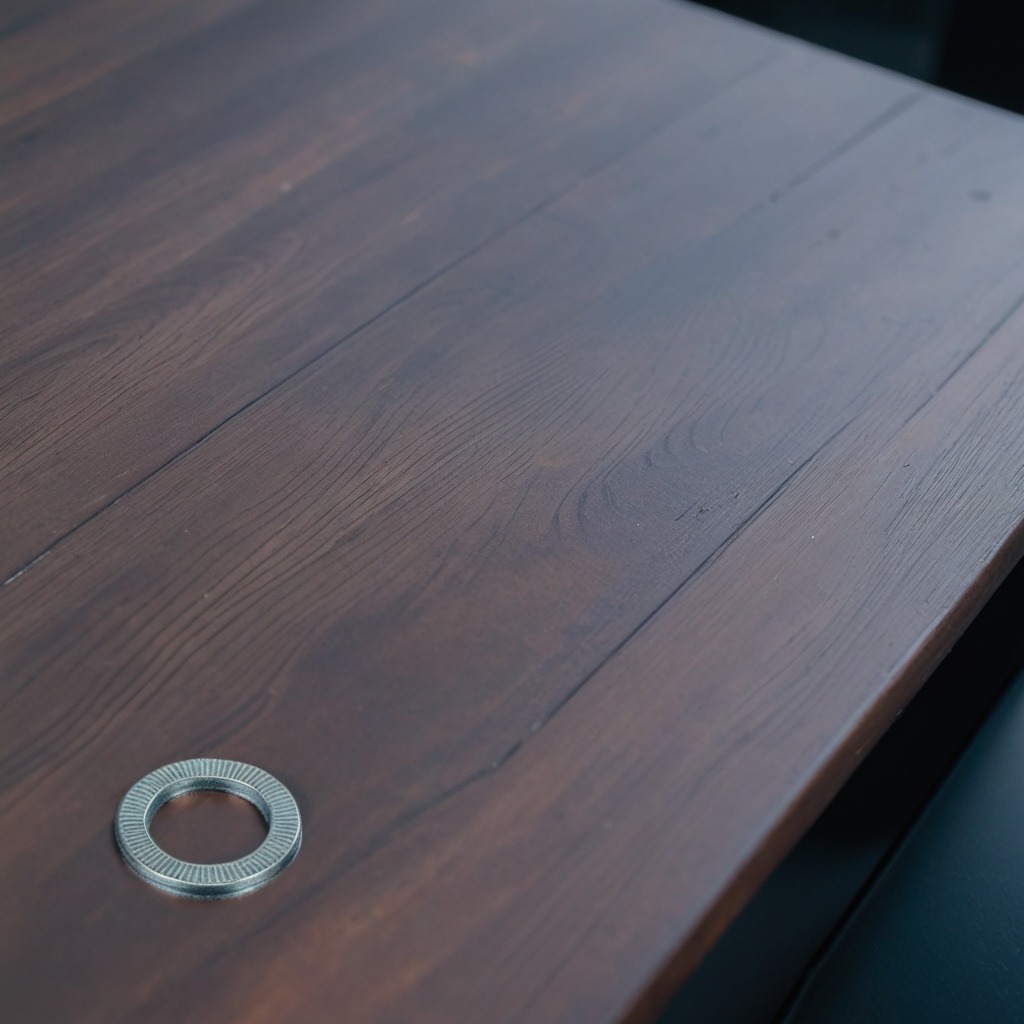
A flat metal washer is lying on a table.